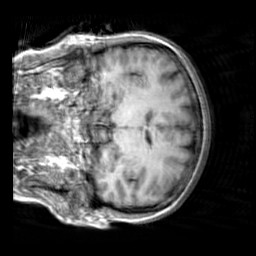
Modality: T1w
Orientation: coronal
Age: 39
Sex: female
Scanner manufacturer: siemens
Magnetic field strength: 3 T
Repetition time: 2.3 s
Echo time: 0.00303 s